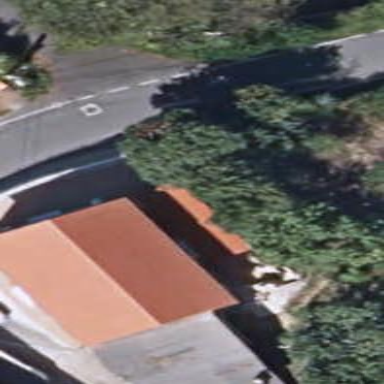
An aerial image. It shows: Simple and straightforward house.